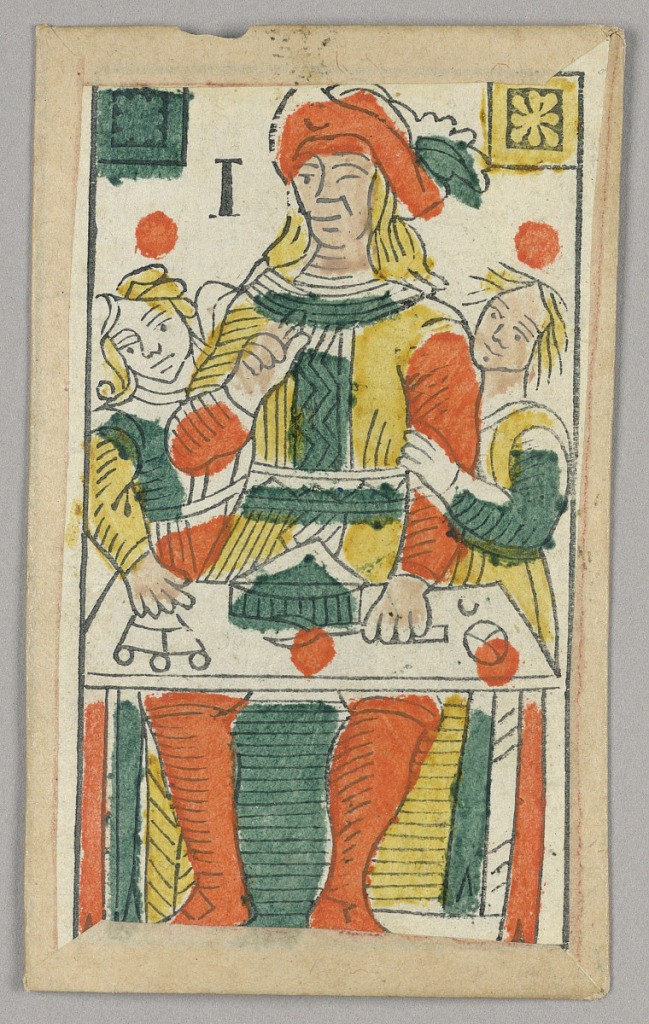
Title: Minchiate (Tarot) Playing Card
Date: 17th century
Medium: Stencil-colored woodblock print
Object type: Playing card
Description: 1909-22-1-1/35: Partial set of Italian Minchiate playing cards50;     1909-22-1-1: Part of a set of Italian Minchiate playing cards.50